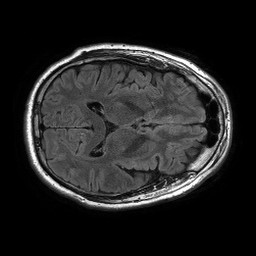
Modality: FLAIR
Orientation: axial
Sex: male
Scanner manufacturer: philips
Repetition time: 11 s
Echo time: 0.125 s